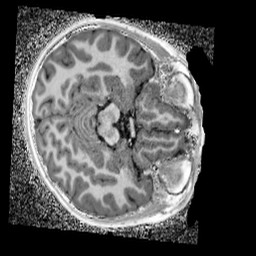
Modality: UNIT1_denoised
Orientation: axial
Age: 11
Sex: male
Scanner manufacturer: siemens
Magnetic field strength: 3 T
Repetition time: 4 s
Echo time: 0.00299 s